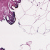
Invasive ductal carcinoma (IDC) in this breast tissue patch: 0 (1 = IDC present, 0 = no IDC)